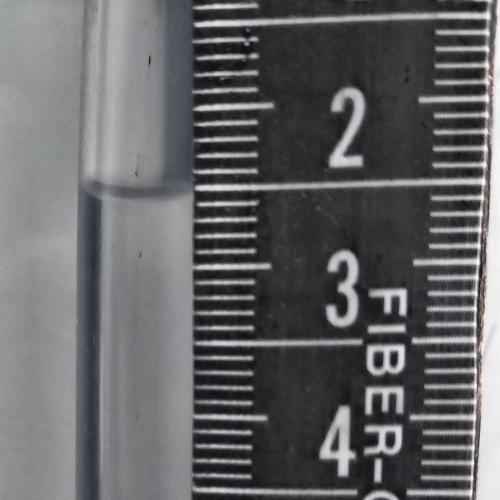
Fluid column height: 2.5 cm